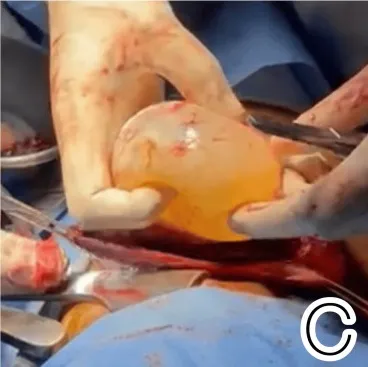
Intraoperative images of hydatid cysts extraction and extracted cysts. - Right thoracotomy, and ,in toto extraction of hydatid cysts from the right lung.
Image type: medical_photograph (other_medical_photograph)